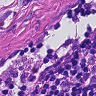
Metastatic tissue present: yes